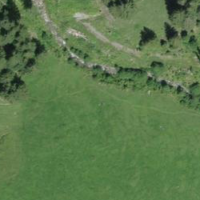
EUNIS habitat code: 24
Species observed at this site:
Acer pseudoplatanus